Aerial crown-view tile of a tropical tree (Barro Colorado Island, Panama), acquired 20250317:
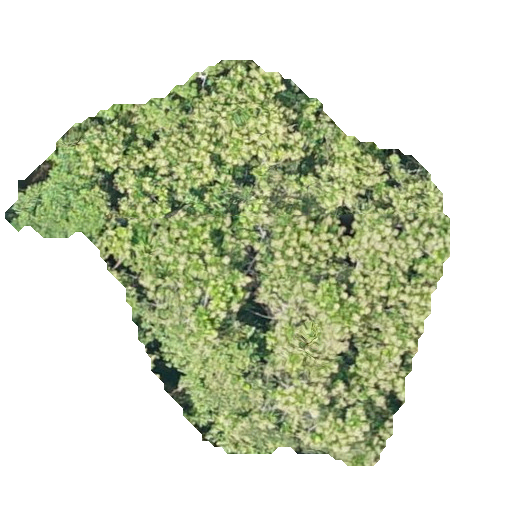
Species: Anacardium excelsum
GBIF accepted scientific name: Anacardium excelsum
Crown area: 163.114 m²